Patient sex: M
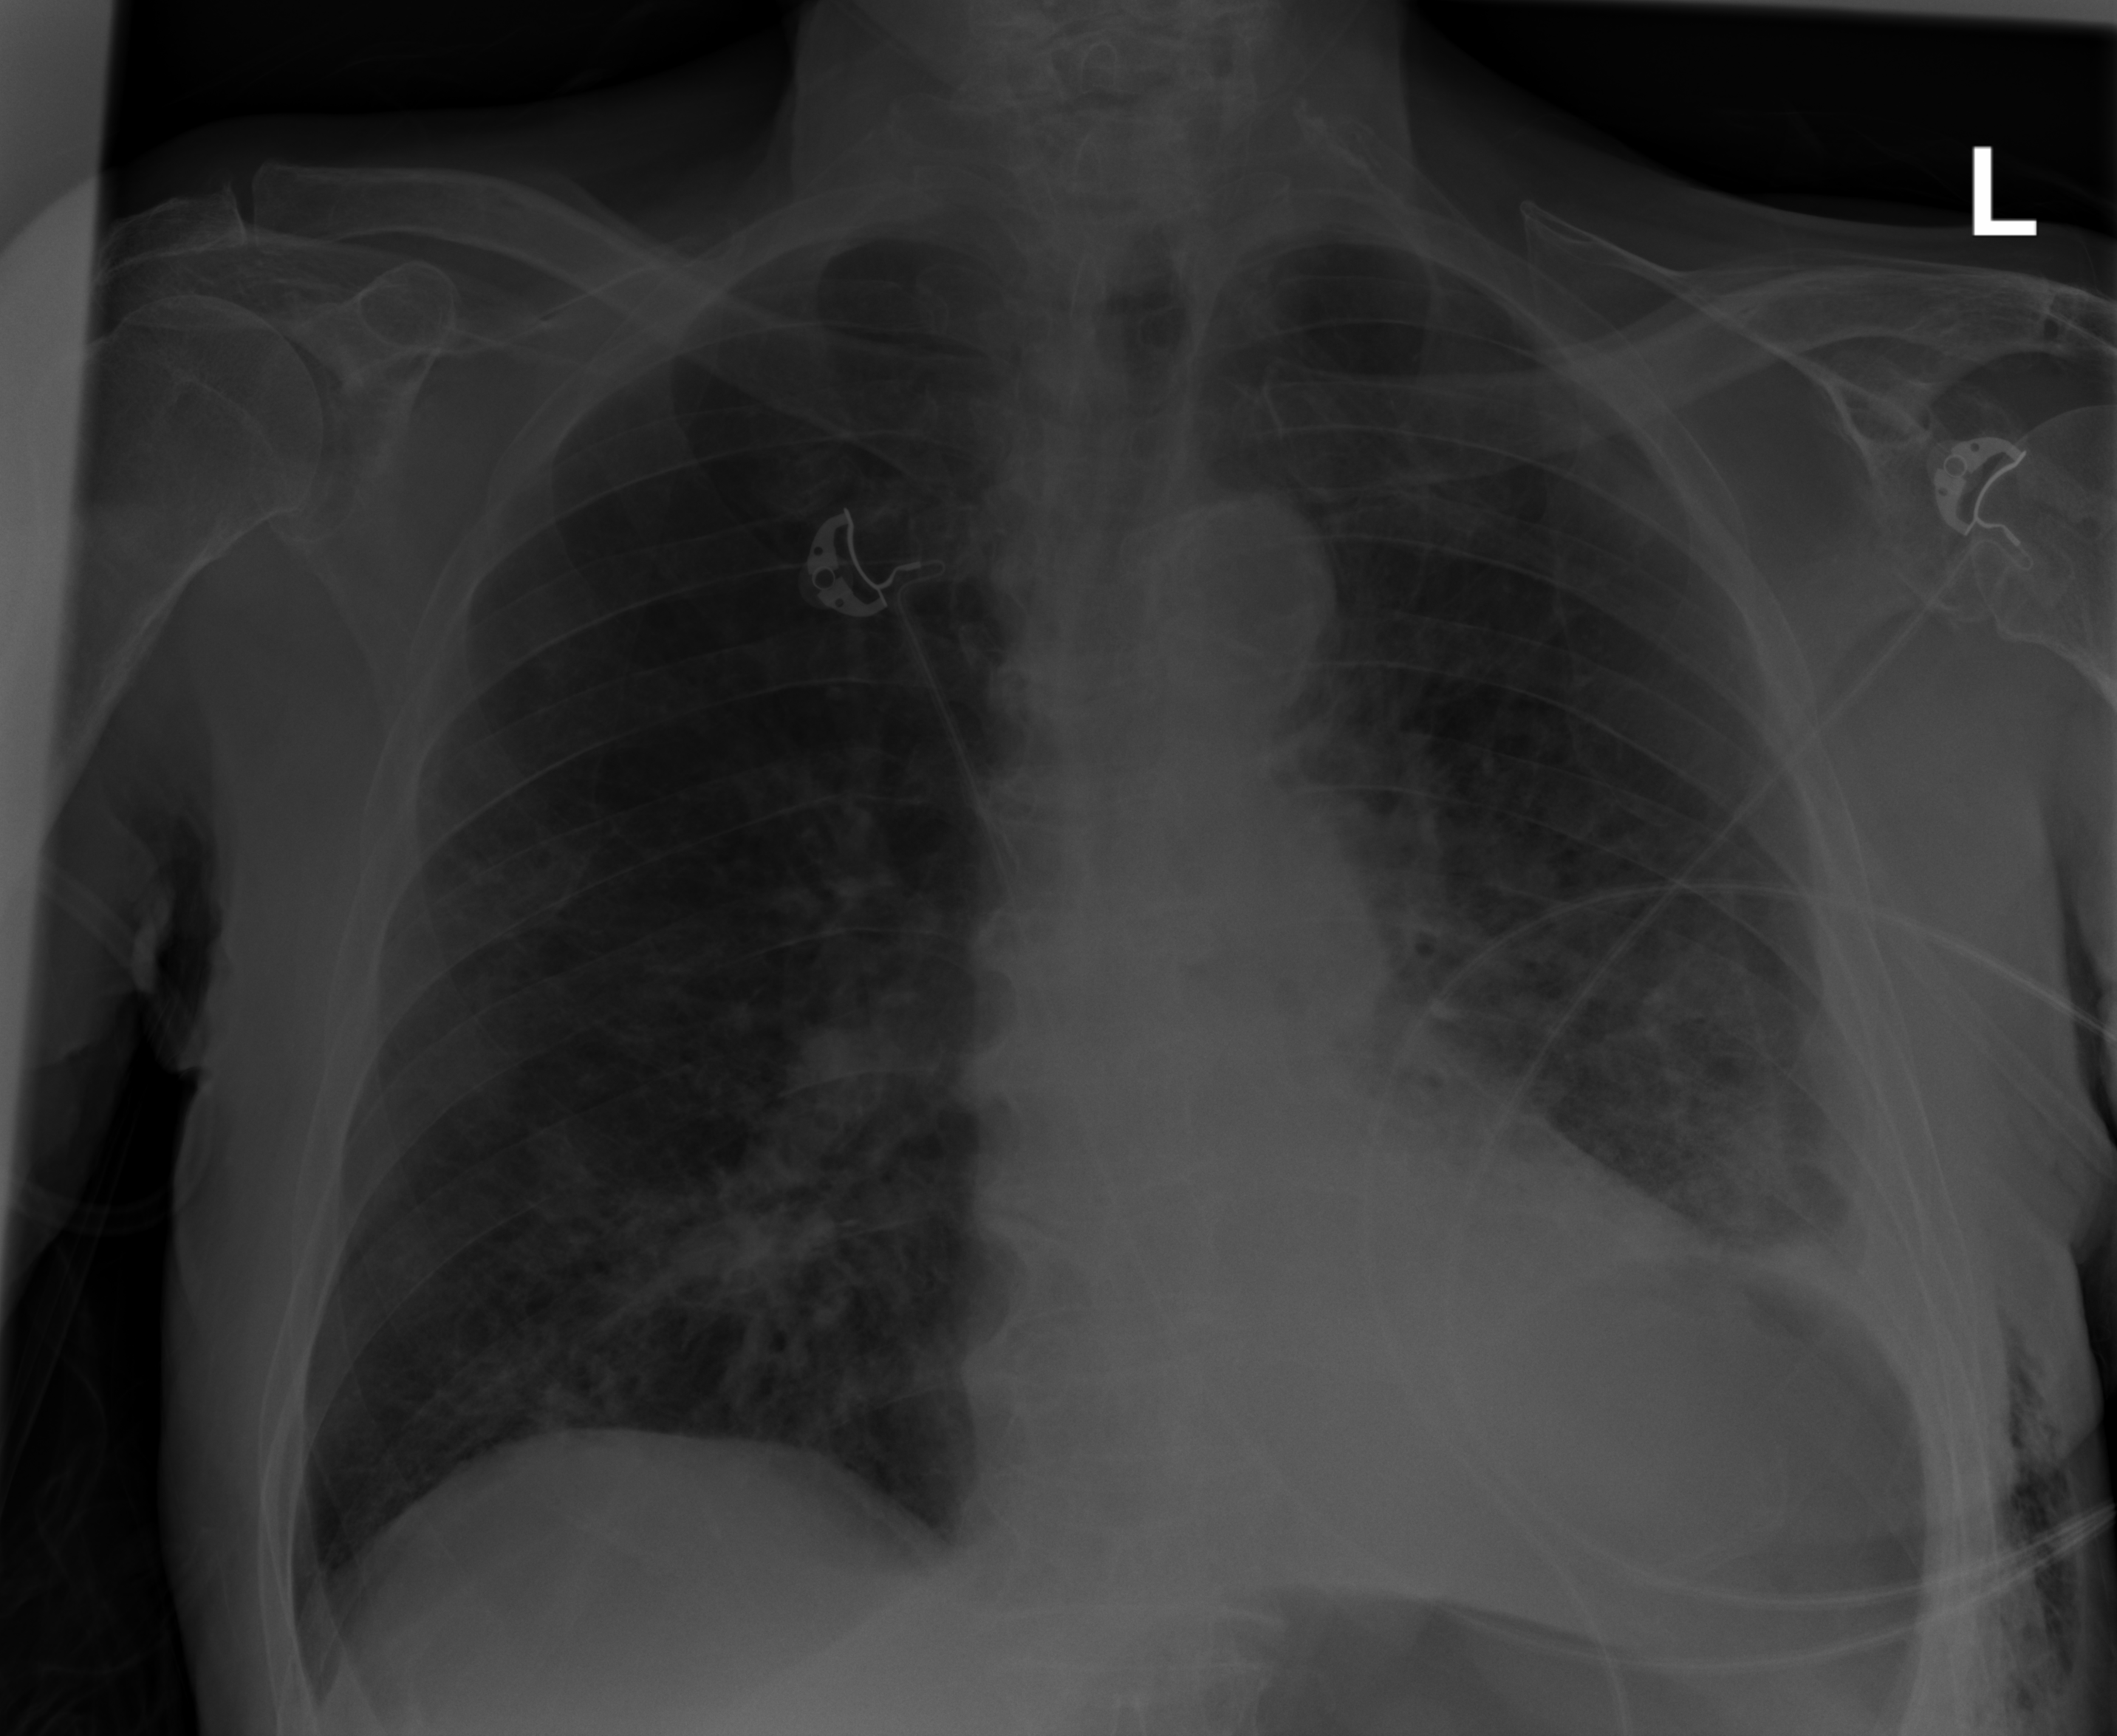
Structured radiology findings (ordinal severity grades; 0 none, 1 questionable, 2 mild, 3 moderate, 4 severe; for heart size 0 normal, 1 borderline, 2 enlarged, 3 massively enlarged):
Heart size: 0
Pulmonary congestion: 0
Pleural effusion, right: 0
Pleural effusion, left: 2
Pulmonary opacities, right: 2
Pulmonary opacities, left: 2
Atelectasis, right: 0
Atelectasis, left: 2